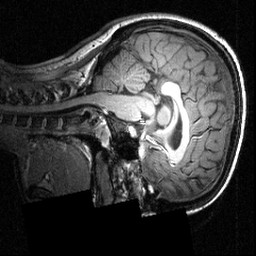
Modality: T1w
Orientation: sagittal
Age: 21
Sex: female
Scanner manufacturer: siemens
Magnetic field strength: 3.951 T
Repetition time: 1.5 s
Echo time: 0.00335 s